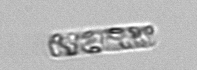
Label: Dactyliosolen_fragilissimus